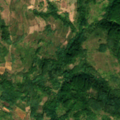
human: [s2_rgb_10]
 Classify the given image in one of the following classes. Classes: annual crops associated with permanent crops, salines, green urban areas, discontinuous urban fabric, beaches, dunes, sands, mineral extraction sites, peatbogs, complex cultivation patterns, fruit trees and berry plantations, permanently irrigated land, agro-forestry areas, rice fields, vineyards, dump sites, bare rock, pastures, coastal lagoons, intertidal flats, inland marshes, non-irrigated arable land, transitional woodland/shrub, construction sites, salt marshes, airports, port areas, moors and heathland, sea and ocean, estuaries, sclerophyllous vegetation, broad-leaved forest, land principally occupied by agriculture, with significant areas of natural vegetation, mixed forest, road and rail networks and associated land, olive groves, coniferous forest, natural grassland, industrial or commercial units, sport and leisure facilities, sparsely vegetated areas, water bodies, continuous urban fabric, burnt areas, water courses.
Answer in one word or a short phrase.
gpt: complex cultivation patterns, land principally occupied by agriculture, with significant areas of natural vegetation, broad-leaved forest